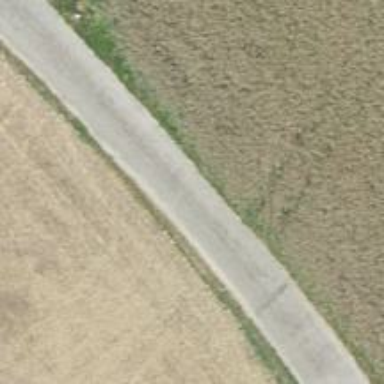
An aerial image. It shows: Unclassified road.